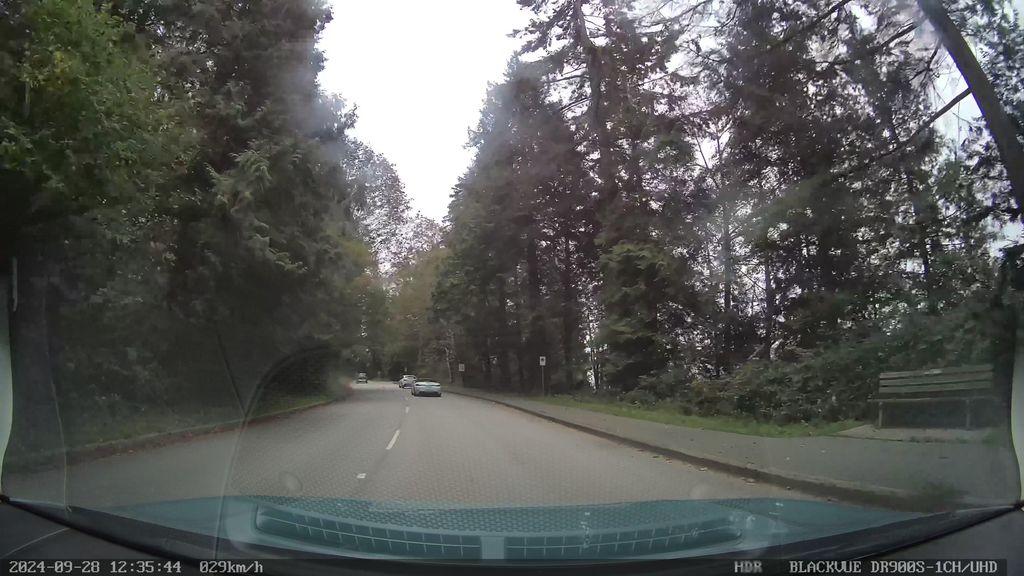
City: vancouver